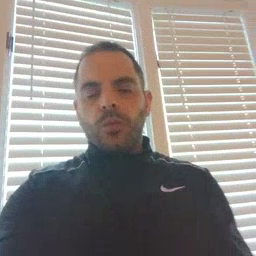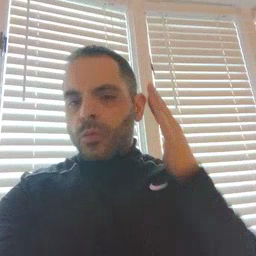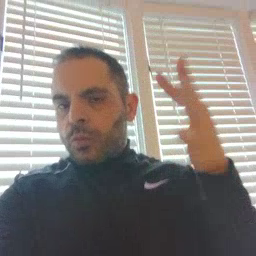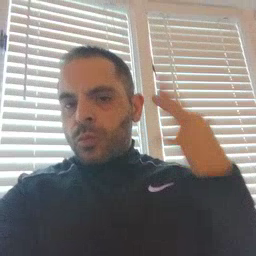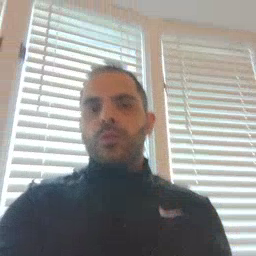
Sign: noisy